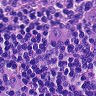
Metastatic tissue present: yes